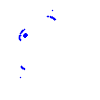
Particle: kaon